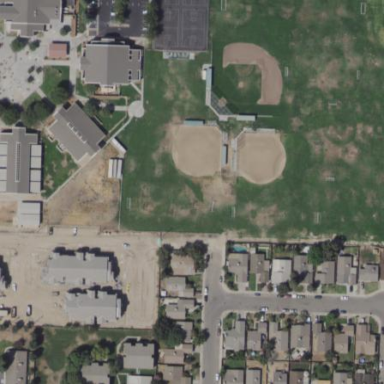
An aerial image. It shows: Softball pitch for leisure land activities.